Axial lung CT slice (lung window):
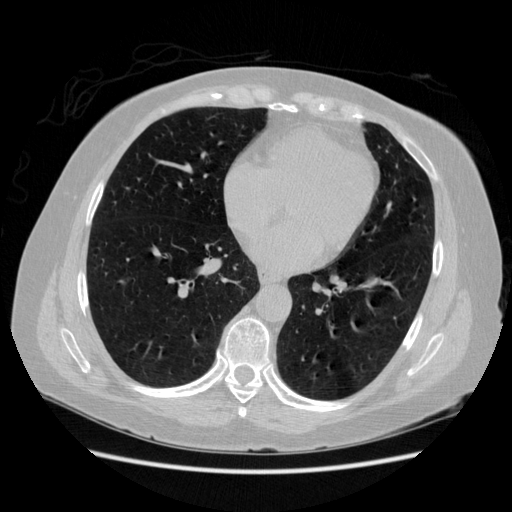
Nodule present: no